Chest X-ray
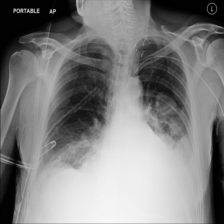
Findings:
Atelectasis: positive
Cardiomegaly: negative
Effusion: positive
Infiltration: negative
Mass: positive
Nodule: negative
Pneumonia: negative
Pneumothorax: negative
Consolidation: positive
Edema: negative
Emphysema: negative
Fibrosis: negative
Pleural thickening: negative
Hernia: negative